Question: I have Two Arrays
'''
string[] city = {"A","B","C","D"}
'''
And the cost of connecting them say
'''
int[] cost ={ 2,1,3,2,4,3}
'''
The task is to find the shortest path cost which will be 6 here.
Why?
'''
A->B = 2
A->C = 1
A->D = 3
--------- = 6 (cheapest)
B->C = 2
B->D = 4
B->A = 2
-------- = 8
C->D = 3
C->A = 1
C->B = 2
------------ = 6 (cheapest)
D->A =3
D->B = 4
D->C = 3
------------- = 10
'''
and so on..total 16(2^4) such combination will appear.
I am refereing some questions in SO + others but not able to understand.
How to do it without taking help of any third partry library?And please provide an easy way of doing so!!
My attempt(not very correct)
'''
public static int minimum_cost(string[] input1, int[] input2)
{
int i = 0;
int j = 0;
int k = 0;
int counter = 0;
int len = input2.Length;
var storage = new int[input1.Length * input2.Length];
for (i = 0; i < len - 2; i++)
{
for (j = i + 1; j < len - 1; j++)
{
for (k = j + 1; k < len; k++)
{
var m1 = input2[i];
var m2 = input2[j];
var m3 = input2[k];
storage.SetValue(m1 + m2 + m3, counter);
counter++;
}
}
}
return storage.Take(counter).Min();
}
'''
'''
var input1 = new string[] { "A", "B", "C", "D" };
var input2 = new int[] { 2, 3, 1, 2, 4, 3 };
var res = minimum_cost(input1, input2);
'''

Thanks in advance.
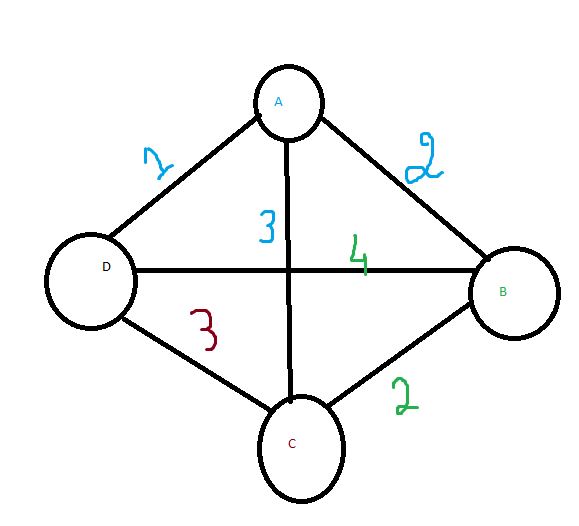
Answer: First, create a mapping between 'city' and 'cost', so we can easily access the cost of each edge:
'''
string[] city = {"A","B","C","D"};
int[] cost = {2,1,3,2,4,3};
var mappings = new List<Tuple<string, string, int>>();
var cs = new Queue<string>(city);
var e = cost.GetEnumerator();
while(cs.Any())
{
var c = cs.Dequeue();
foreach (var o in cs)
{
e.MoveNext();
mappings.Add(Tuple.Create(c, o, (int)e.Current));
}
}
'''
'mappings' now looks like

Now that we have an appropriate data structure, finding the path costs is trivial:
'''
var result = from c in city
select new { c, cost = mappings.Where(m => m.Item1 == c || m.Item2 == c).Sum(m => m.Item3) };
'''

'''
var shortest = result.Min(a => a.cost); // 6
'''